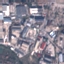
Land use / land cover class: Industrial